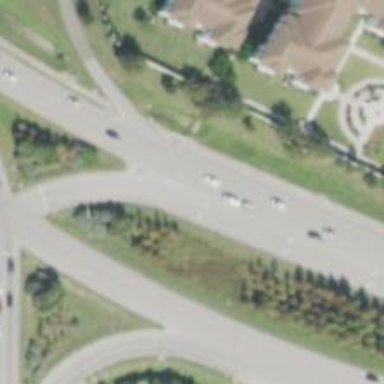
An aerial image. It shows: Asphalt road with primary link designation.